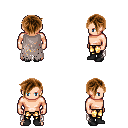
a pixel art fantasy rpg character, male body template, human, light skin, gray tattered cape, gold greaves, brown pixie cut hairstyle, black shoes, four views (front, back, left, right), 2x2 character sprite sheet, small pixel art, hard edges, no anti-aliasing